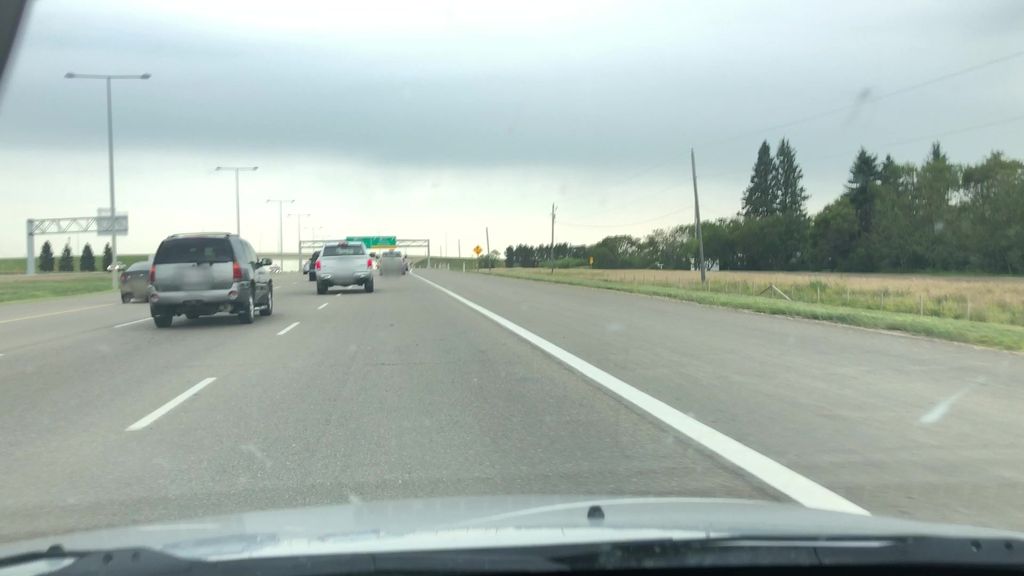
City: edmonton